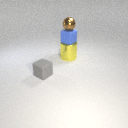
small brown metal sphere above large yellow metal cylinder